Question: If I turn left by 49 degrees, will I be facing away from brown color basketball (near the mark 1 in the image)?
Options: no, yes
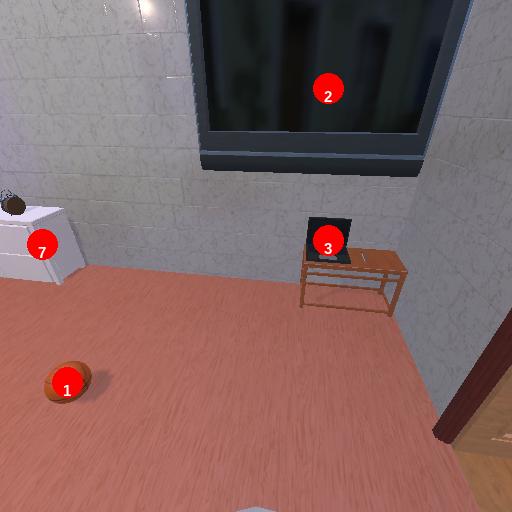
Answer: no